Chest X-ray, PA view. Patient: 67 years old, sex F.
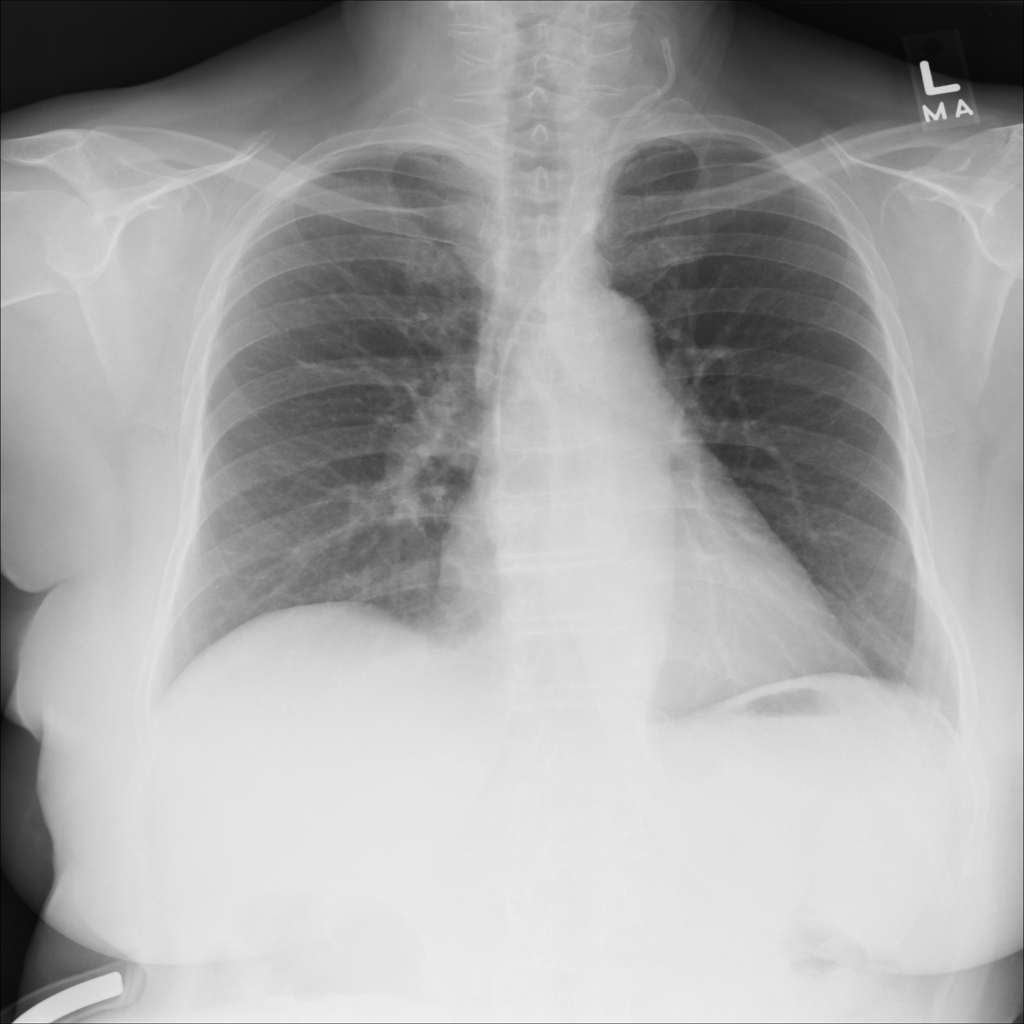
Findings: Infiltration